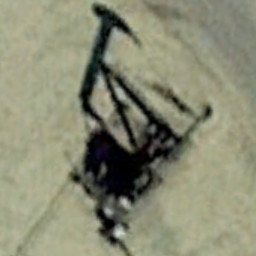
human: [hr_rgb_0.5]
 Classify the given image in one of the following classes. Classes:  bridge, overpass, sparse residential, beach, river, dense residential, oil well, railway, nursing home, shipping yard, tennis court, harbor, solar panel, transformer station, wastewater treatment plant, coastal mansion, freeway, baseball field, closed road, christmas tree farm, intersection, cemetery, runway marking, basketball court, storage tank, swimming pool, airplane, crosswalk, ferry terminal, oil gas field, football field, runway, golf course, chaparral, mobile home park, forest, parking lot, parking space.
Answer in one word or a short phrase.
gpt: oil well